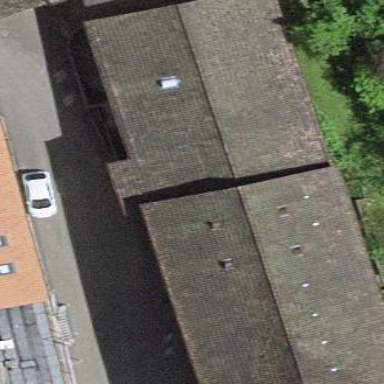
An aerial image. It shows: Industrial building.